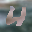
Label: 4